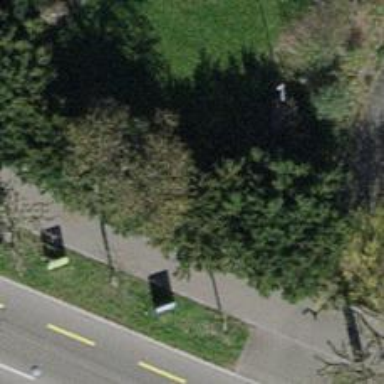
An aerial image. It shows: Urban tree adding natural touch to the cityscape.